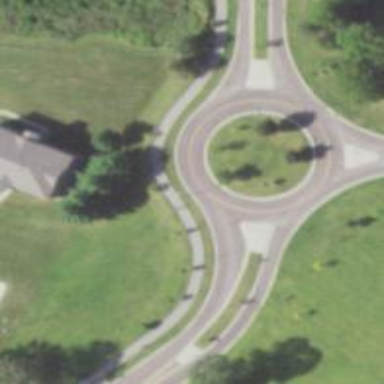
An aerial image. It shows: Tertiary road leading to roundabout.